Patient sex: M
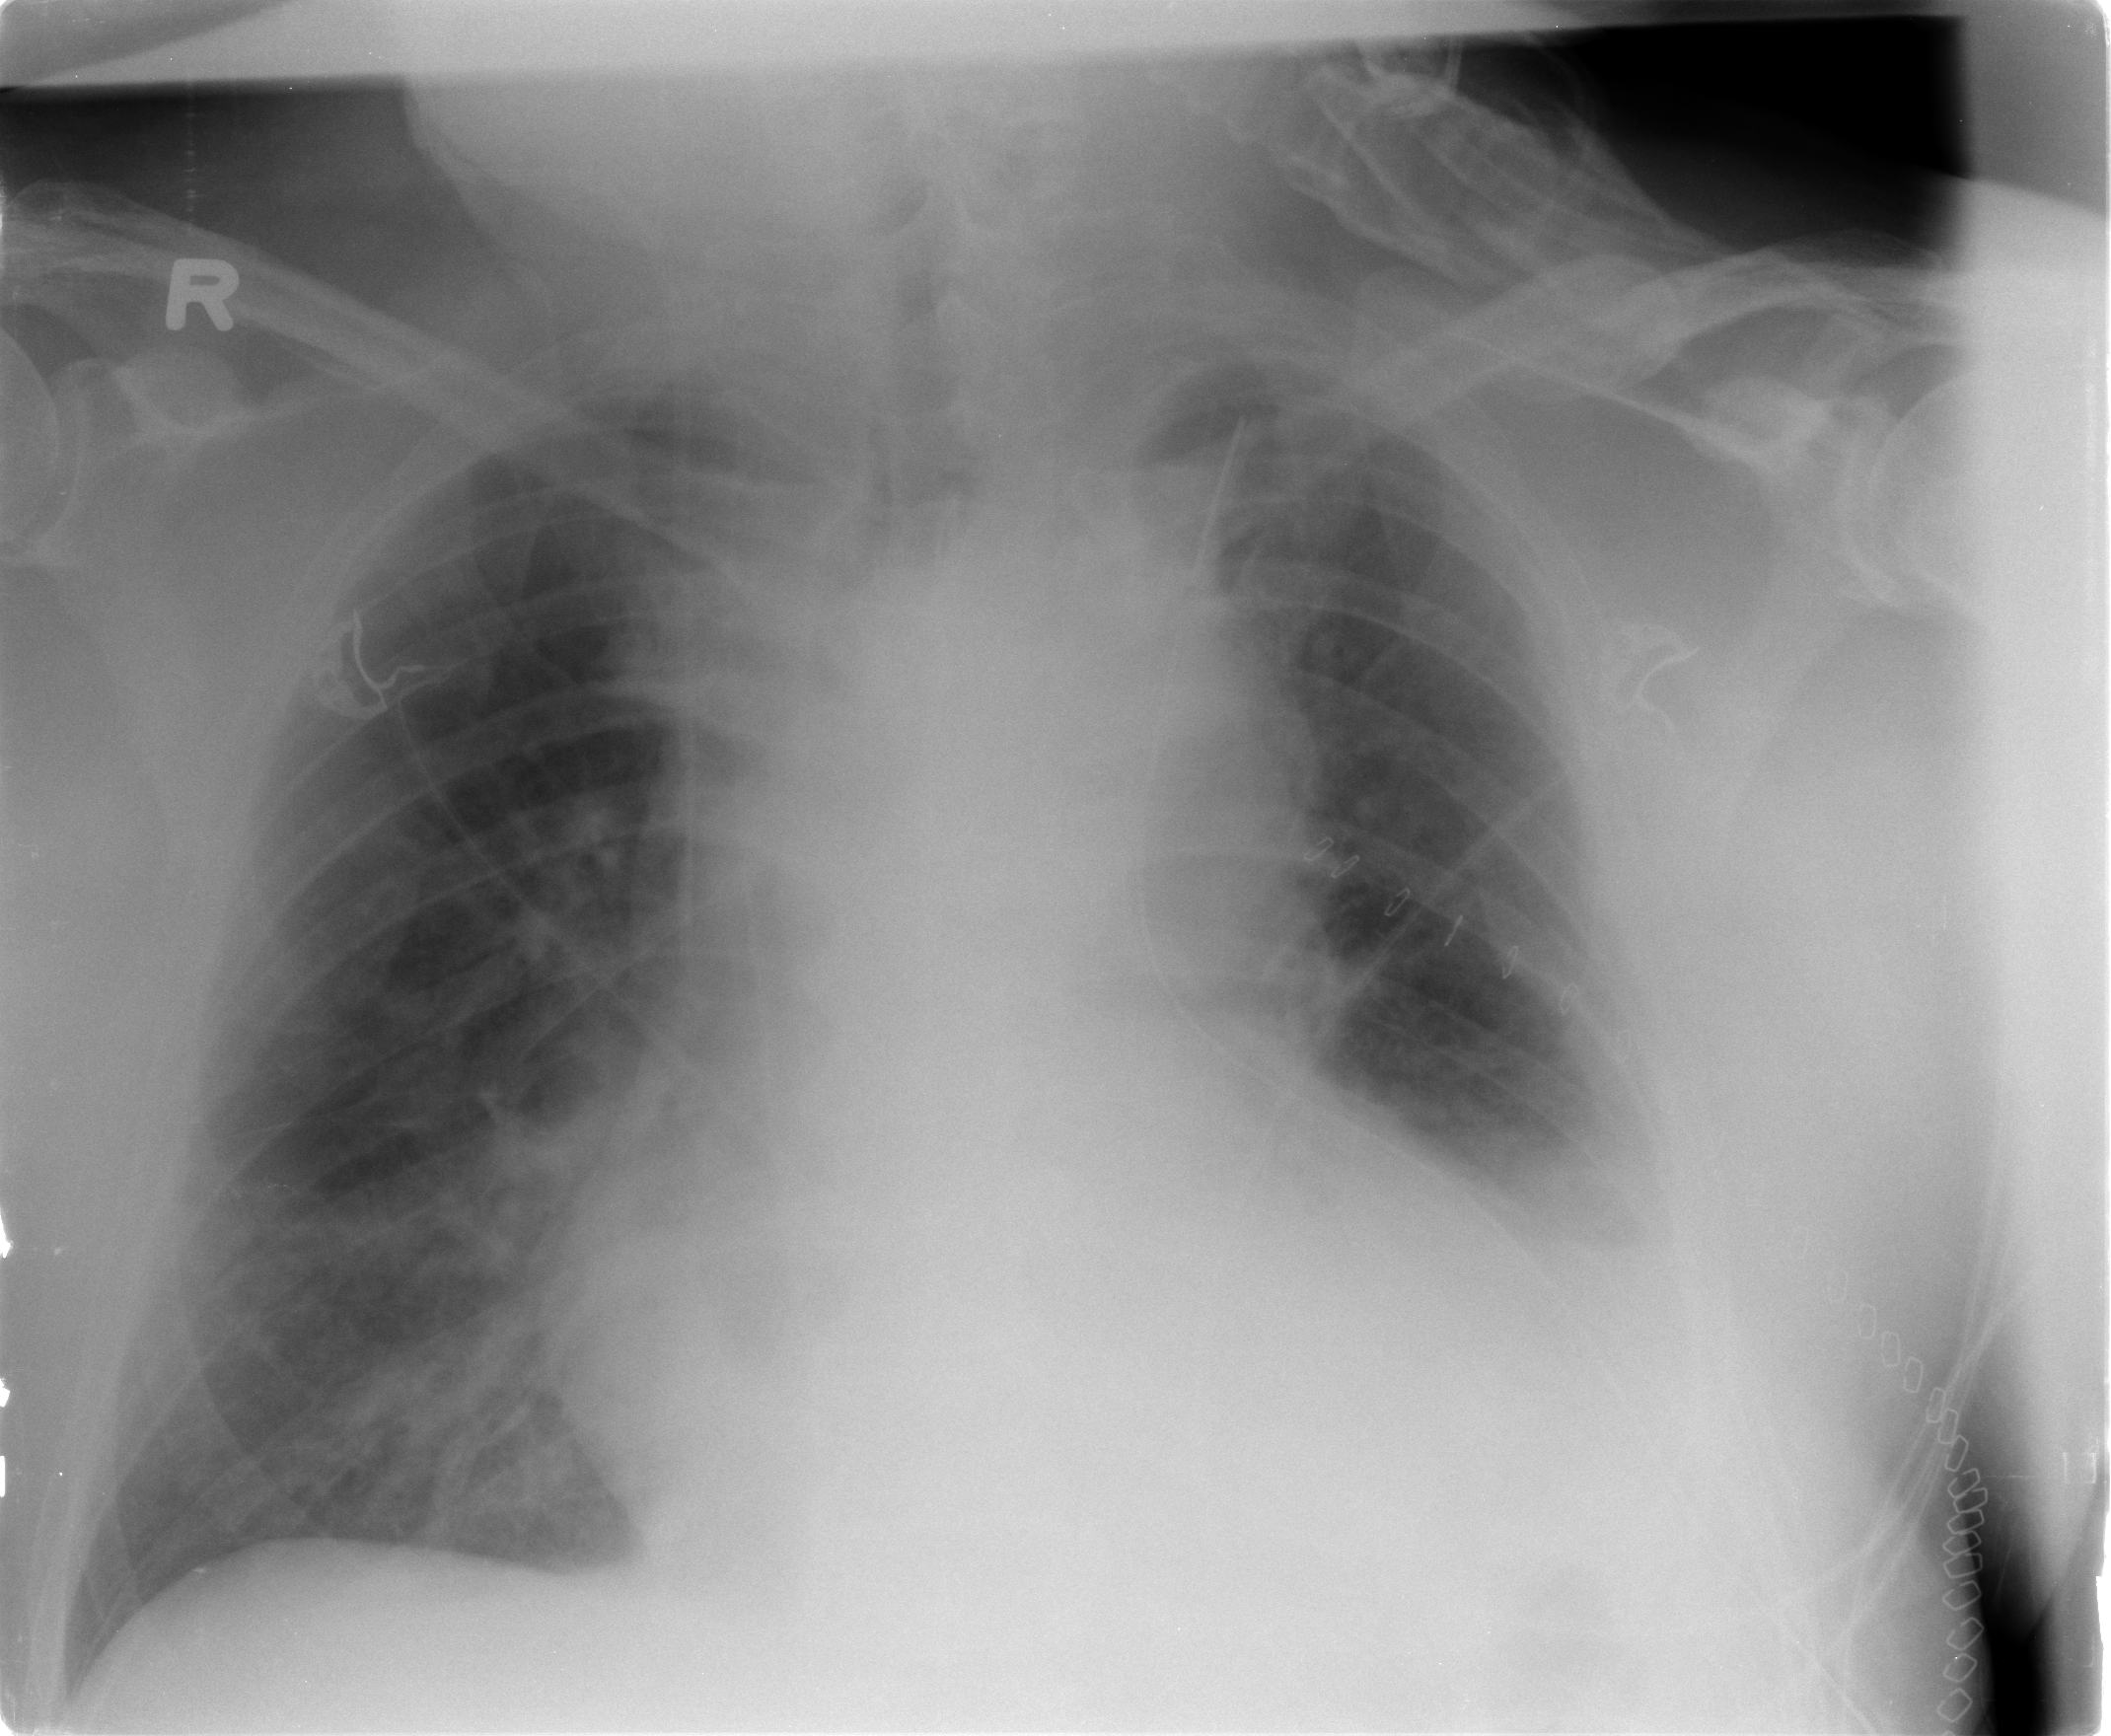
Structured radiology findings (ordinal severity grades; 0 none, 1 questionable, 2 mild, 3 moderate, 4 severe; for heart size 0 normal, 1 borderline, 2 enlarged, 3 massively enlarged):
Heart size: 2
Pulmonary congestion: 0
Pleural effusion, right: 0
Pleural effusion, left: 2
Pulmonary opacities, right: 1
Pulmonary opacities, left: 0
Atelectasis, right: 2
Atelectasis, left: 2